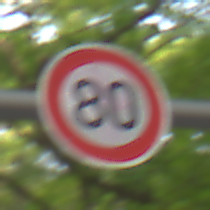
Verkehrszeichen: Geschwindigkeit80
Umgebung: Outdoor, RoadRail
Tageszeit: MorningAfternoon
Wetter: Clear
Licht: Natural
Jahreszeit: NotSpecified
Kontrast: LowContrast